Field crop: maize
Growth stage: 1
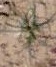
Species: salsola